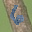
Label: 6